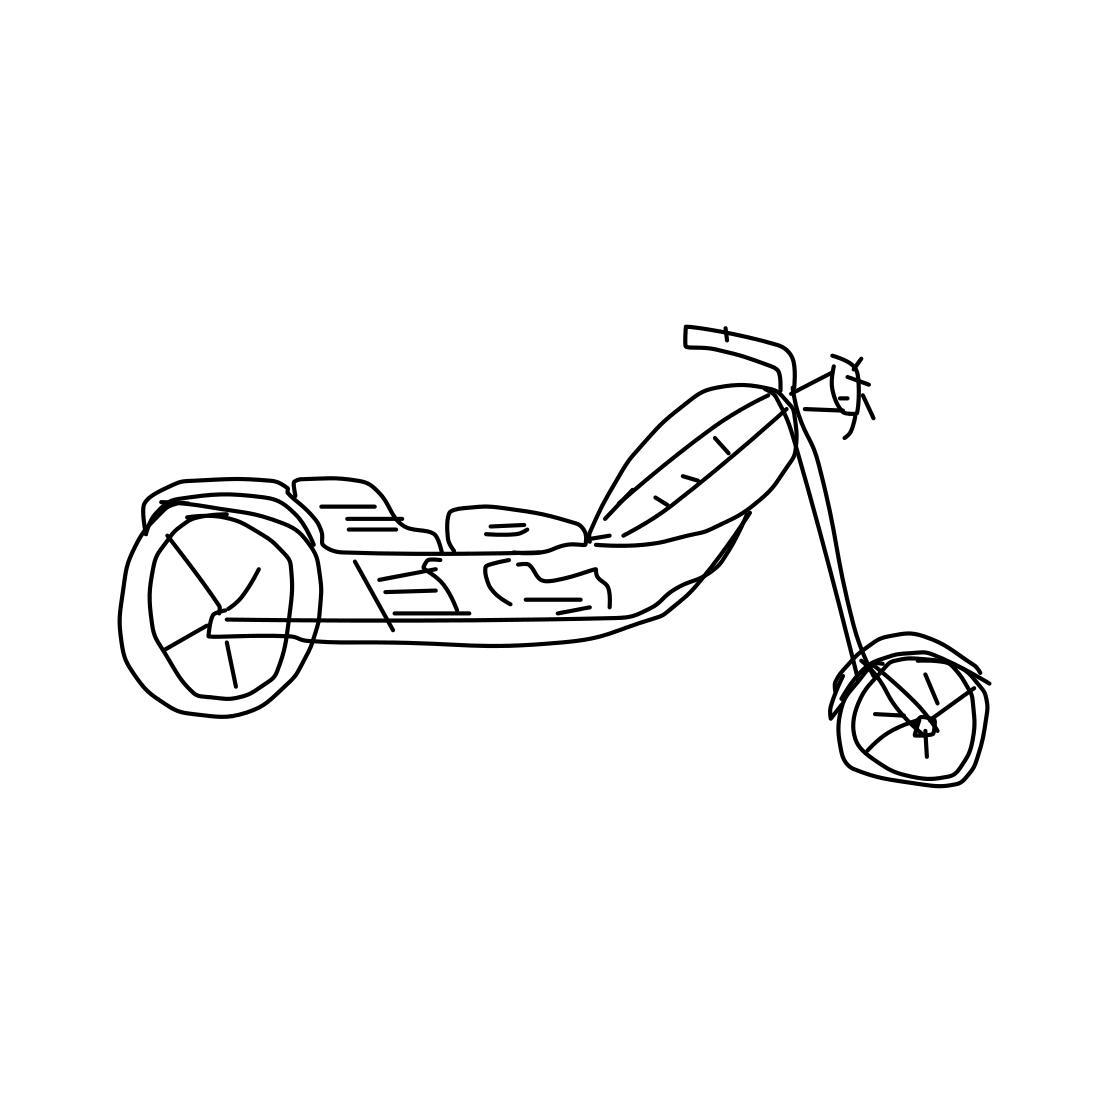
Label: motorbike